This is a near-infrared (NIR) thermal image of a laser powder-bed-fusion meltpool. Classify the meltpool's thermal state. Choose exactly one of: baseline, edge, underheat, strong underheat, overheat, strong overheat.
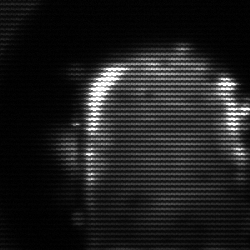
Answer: baseline